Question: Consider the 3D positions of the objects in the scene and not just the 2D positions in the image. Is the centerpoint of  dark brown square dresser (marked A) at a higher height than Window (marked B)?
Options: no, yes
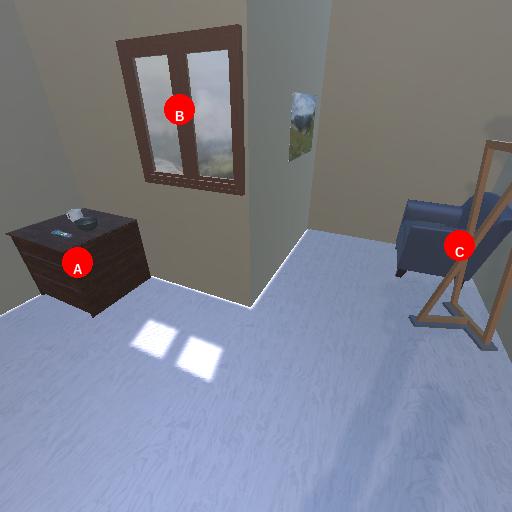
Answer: no